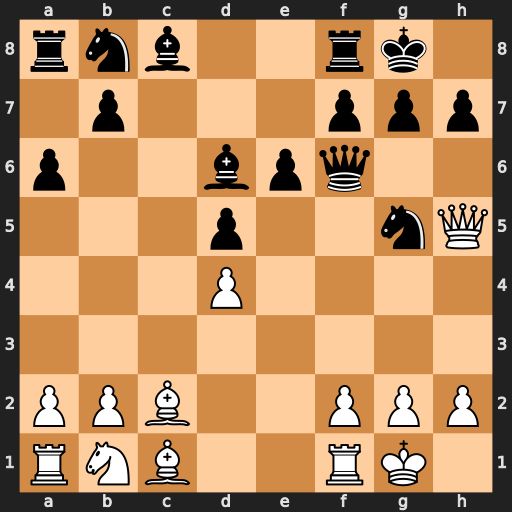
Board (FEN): rnb2rk1/1p3ppp/p2bpq2/3p2nQ/3P4/8/PPB2PPP/RNB2RK1
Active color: w
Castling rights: -
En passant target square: -
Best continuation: Bxg5 g6 Qh4 Qg7 Bf6